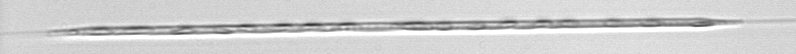
Label: Rhizosolenia